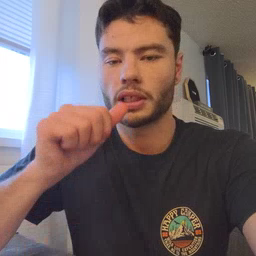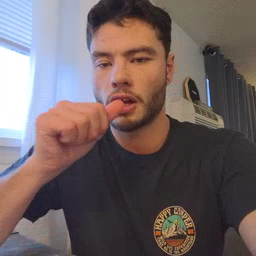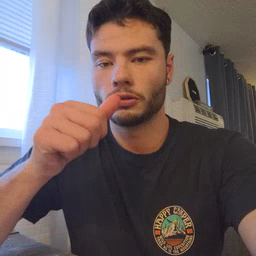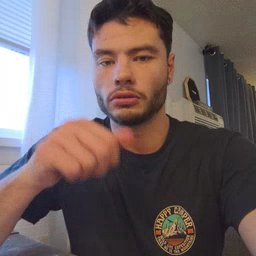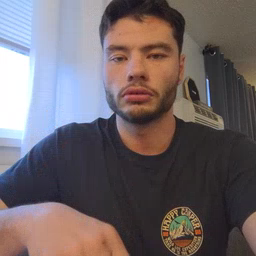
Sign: nuts